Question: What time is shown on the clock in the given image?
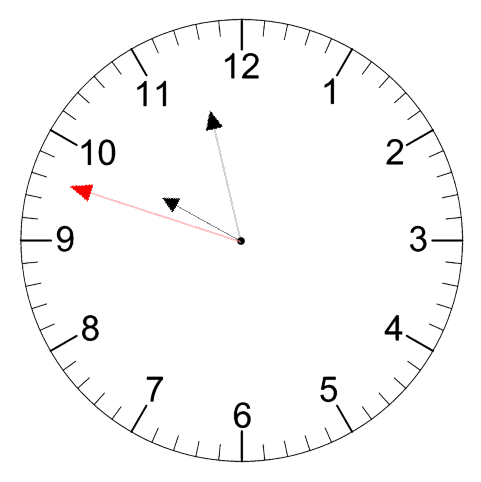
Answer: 09:57:48